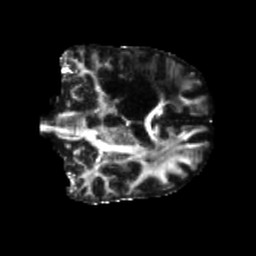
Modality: FA
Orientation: coronal
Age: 57
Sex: male
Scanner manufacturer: siemens
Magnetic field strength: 3 T
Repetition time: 5.25 s
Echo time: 0.08 s